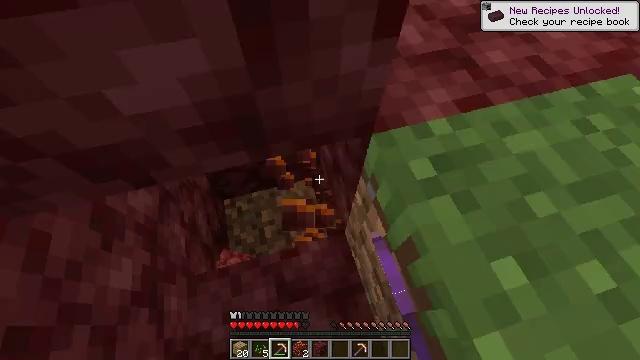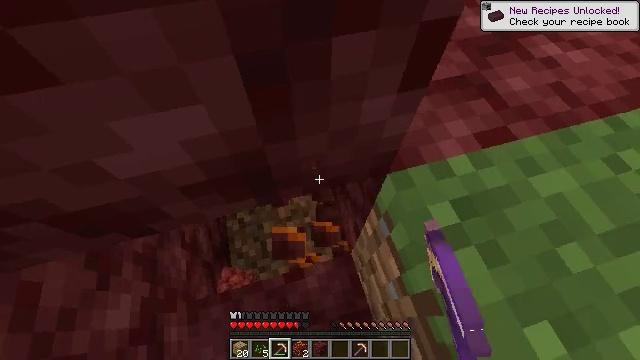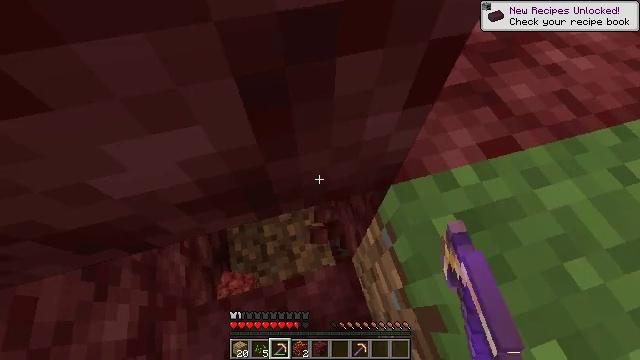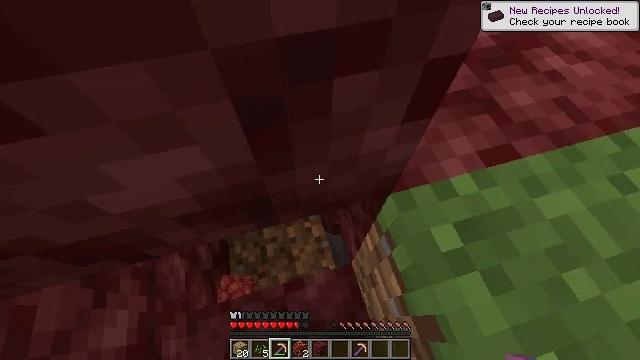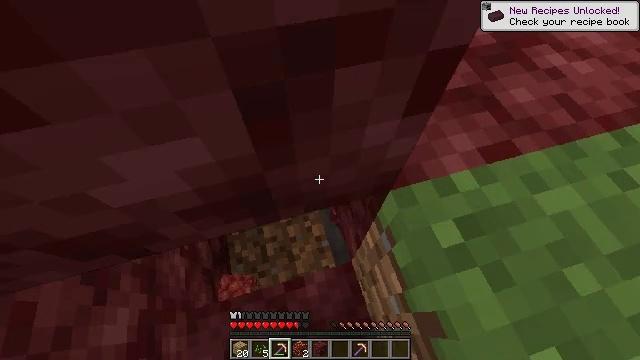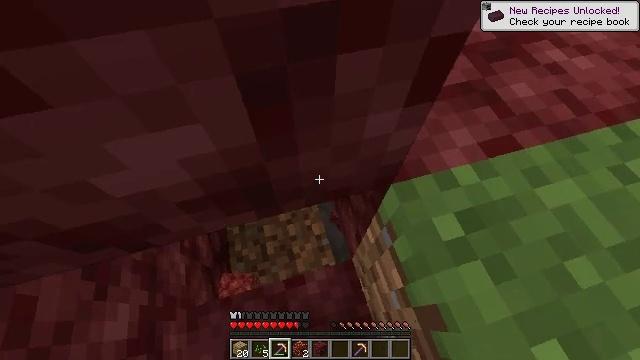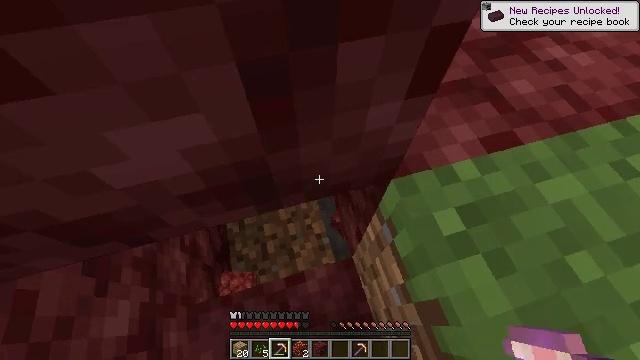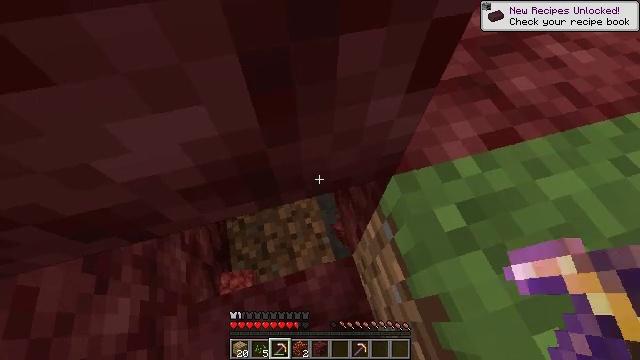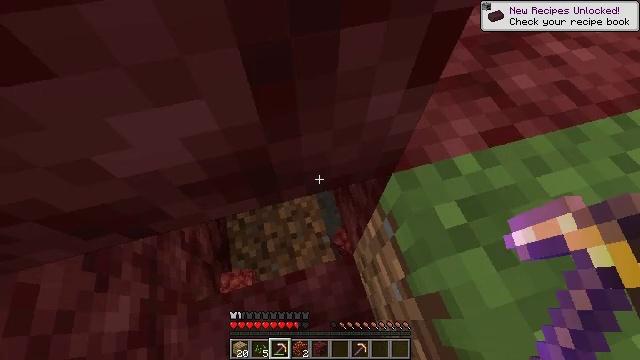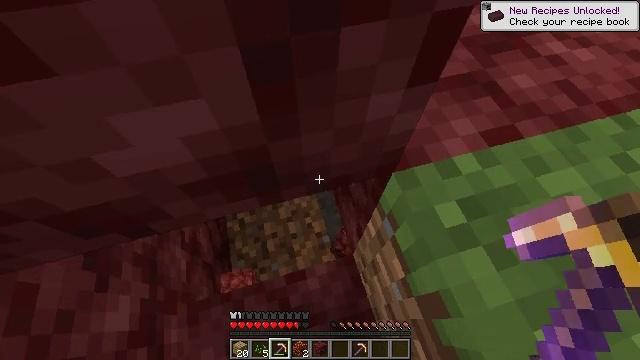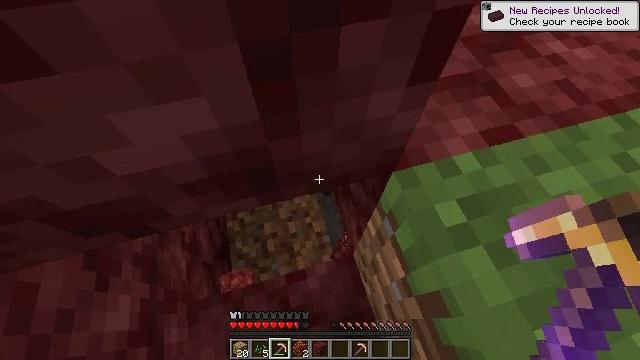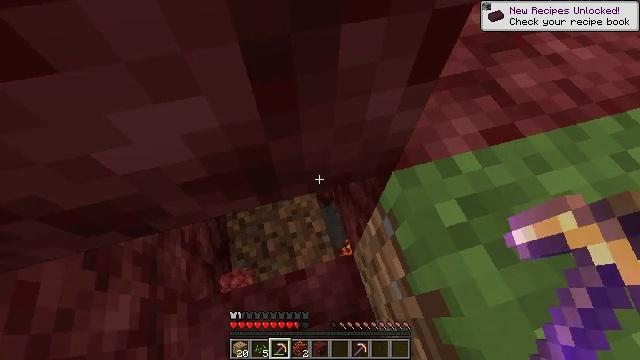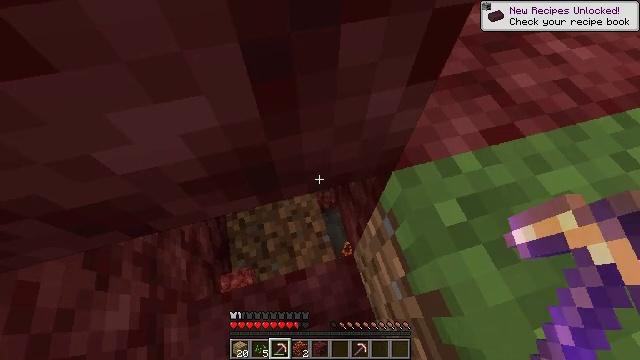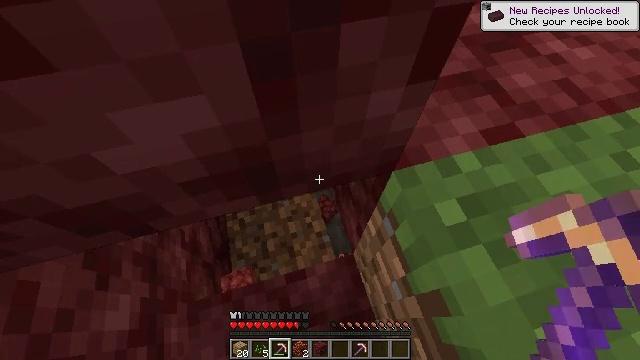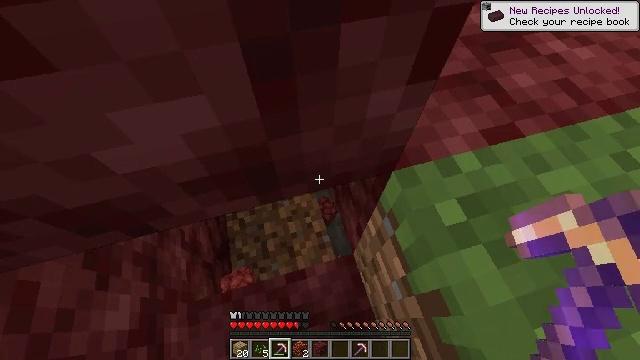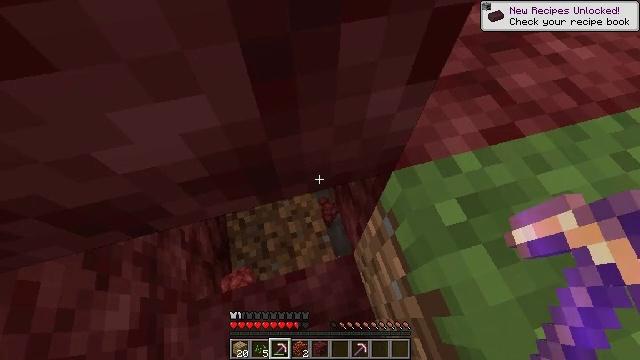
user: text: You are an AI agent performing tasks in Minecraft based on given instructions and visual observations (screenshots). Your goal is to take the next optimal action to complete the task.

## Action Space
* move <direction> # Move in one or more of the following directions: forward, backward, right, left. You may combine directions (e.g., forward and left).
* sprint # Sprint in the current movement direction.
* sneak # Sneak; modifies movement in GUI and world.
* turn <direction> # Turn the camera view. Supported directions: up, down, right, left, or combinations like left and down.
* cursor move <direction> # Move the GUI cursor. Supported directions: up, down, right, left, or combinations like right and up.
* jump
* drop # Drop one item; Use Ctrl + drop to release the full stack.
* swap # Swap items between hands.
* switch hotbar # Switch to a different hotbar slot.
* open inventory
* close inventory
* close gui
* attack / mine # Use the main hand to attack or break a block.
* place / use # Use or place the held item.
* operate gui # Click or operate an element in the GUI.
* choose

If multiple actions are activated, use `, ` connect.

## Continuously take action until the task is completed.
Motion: motion action
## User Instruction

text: Break the netherrack block.
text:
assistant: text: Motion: move forward
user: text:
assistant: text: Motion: move forward
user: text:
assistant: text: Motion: move forward
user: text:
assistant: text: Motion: no_op
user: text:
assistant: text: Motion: no_op
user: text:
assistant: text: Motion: no_op
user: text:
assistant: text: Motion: no_op
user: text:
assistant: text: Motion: no_op
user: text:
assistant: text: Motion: no_op
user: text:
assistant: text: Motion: no_op
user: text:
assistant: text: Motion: no_op
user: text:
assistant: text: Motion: no_op
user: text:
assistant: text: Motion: no_op
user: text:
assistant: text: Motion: no_op
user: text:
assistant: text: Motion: no_op
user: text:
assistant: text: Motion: no_op
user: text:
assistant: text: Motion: no_op
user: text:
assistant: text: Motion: no_op
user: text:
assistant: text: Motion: no_op
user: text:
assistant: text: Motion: no_op
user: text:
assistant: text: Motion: no_op
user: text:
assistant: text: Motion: no_op
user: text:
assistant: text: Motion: no_op
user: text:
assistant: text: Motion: no_op
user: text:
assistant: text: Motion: no_op
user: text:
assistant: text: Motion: no_op
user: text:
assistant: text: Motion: no_op
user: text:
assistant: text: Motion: no_op
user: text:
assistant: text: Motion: no_op
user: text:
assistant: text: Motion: no_op